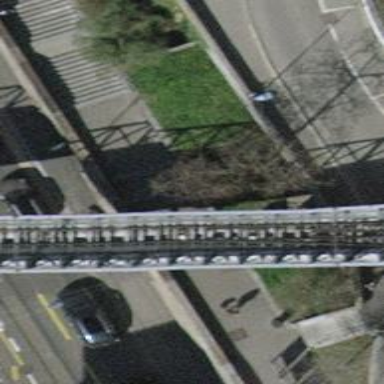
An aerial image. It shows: Funicular railway bridge.